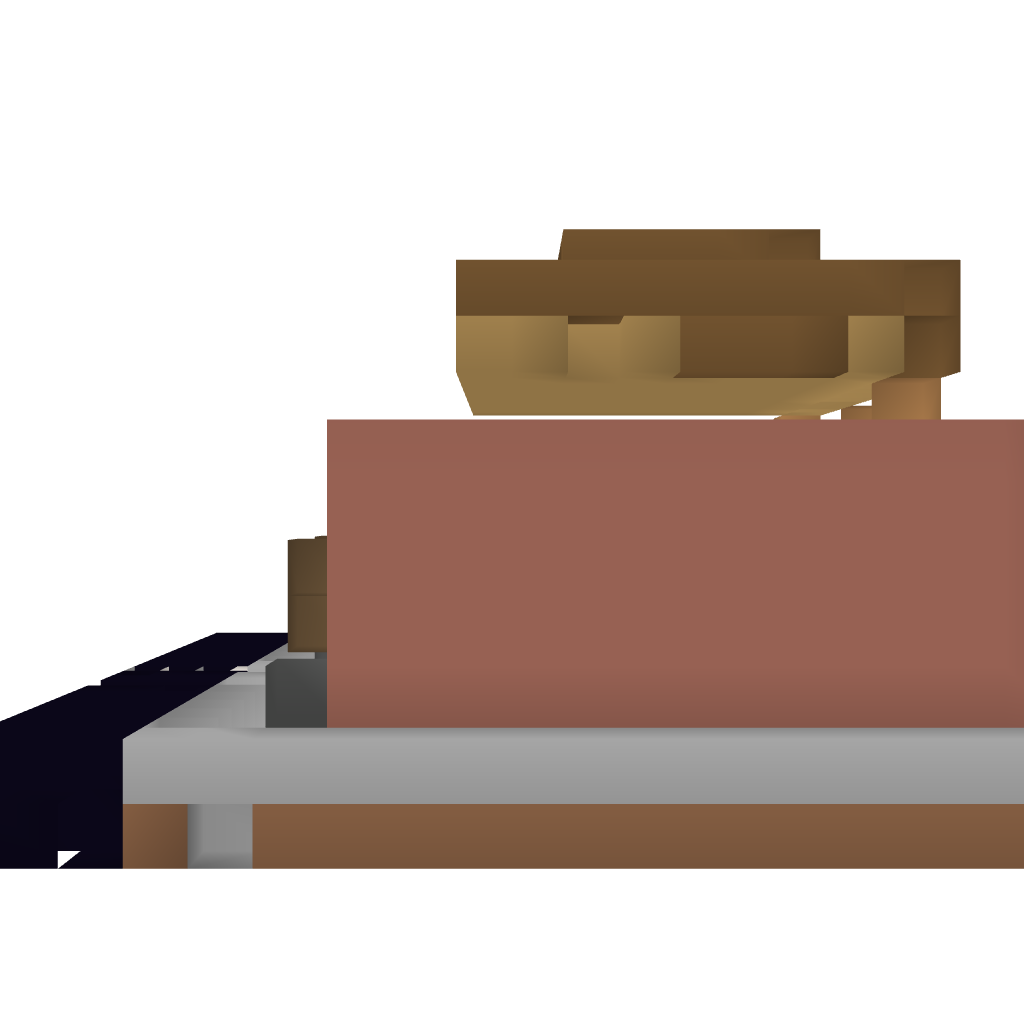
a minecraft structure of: Post Office